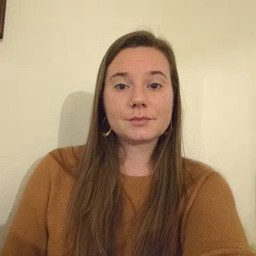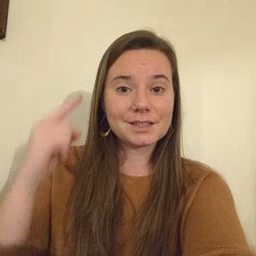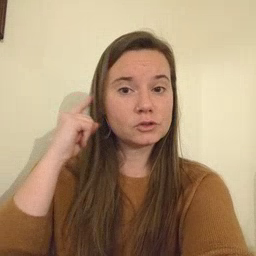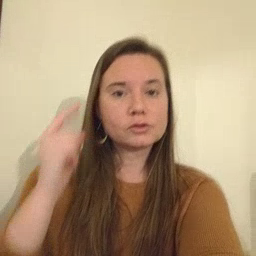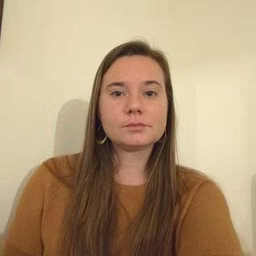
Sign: ear